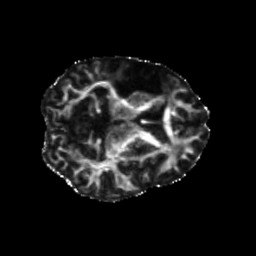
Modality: FA
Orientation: axial
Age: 36
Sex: female
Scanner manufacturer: siemens
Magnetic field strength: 3 T
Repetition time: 5.25 s
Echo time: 0.08 s